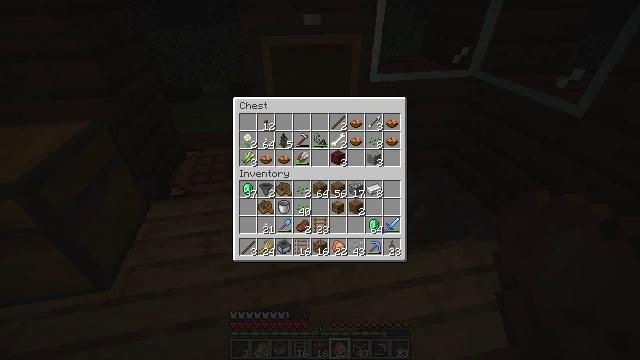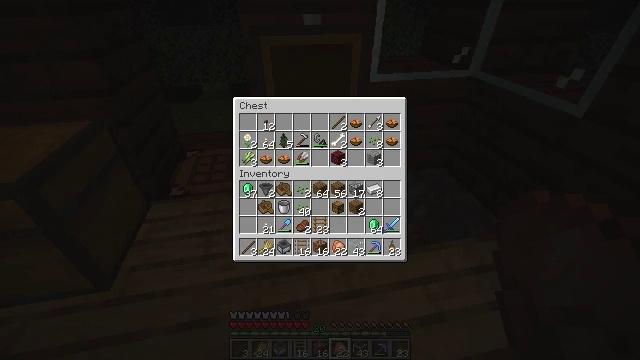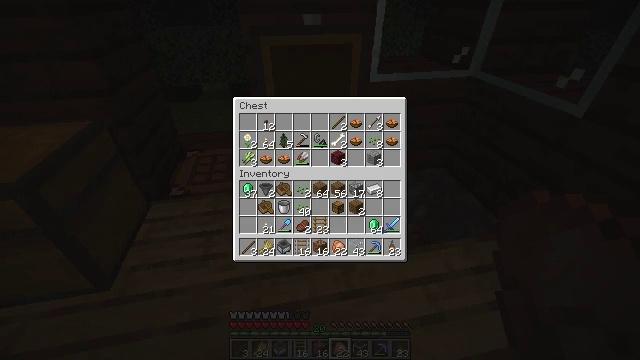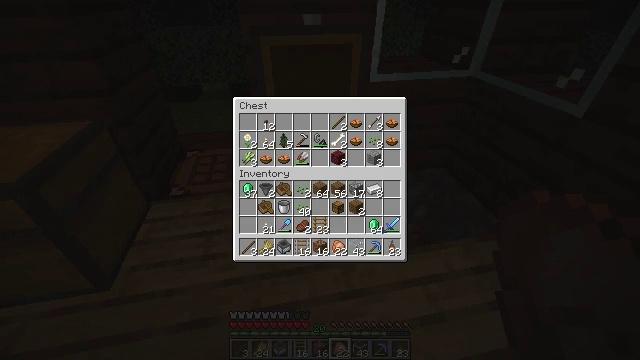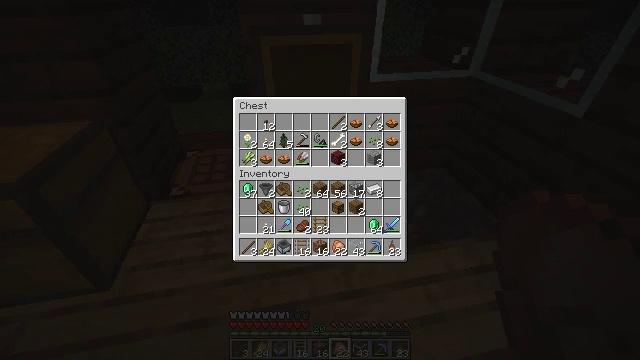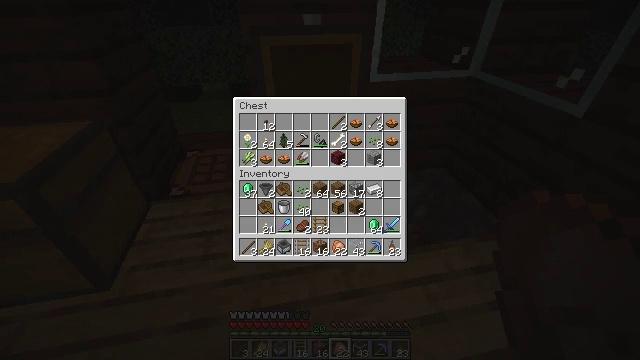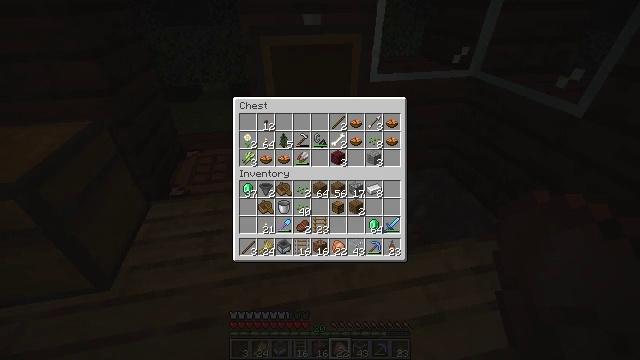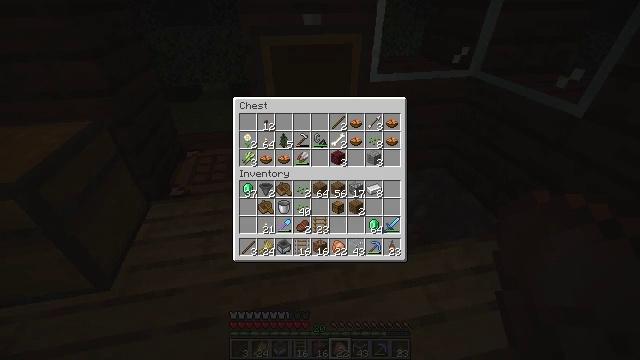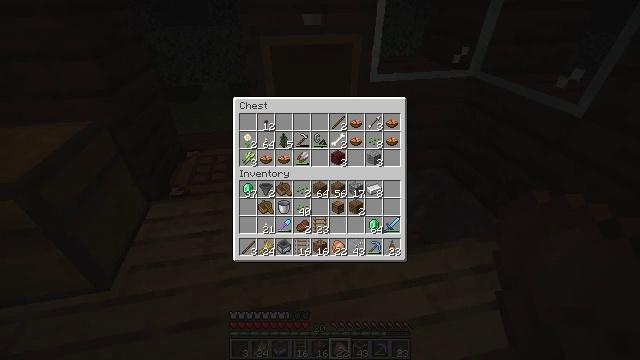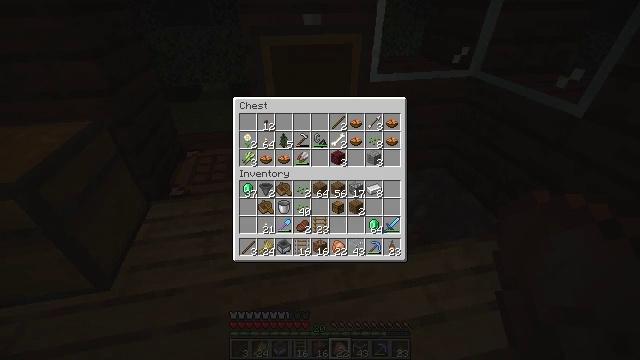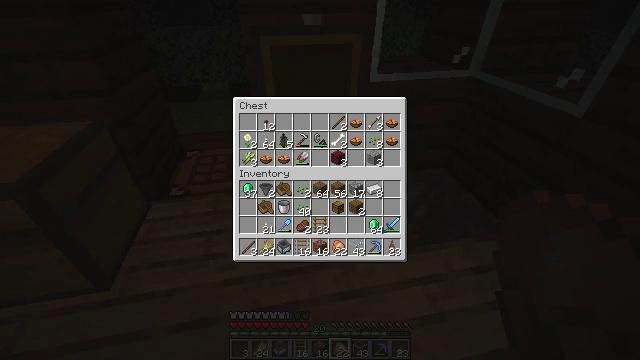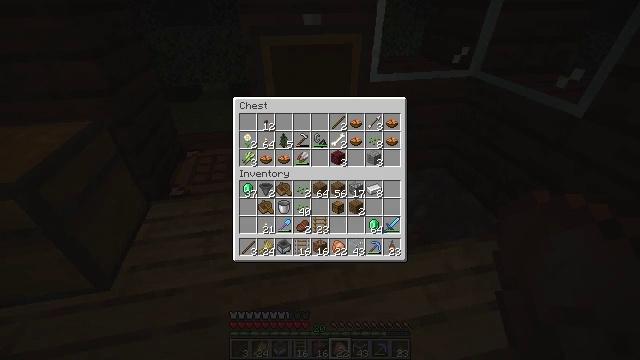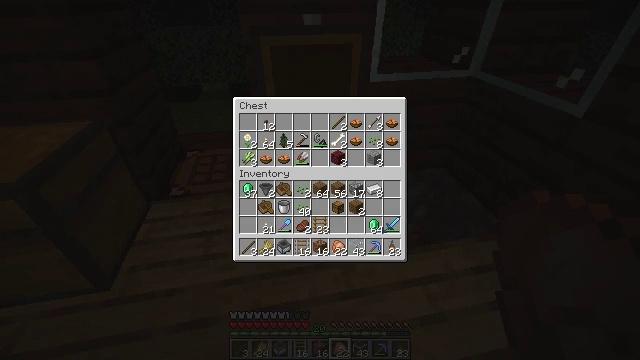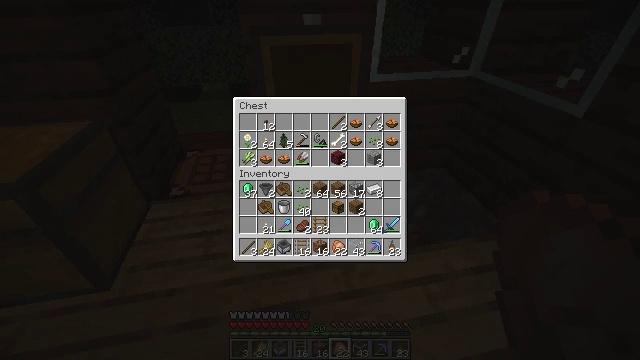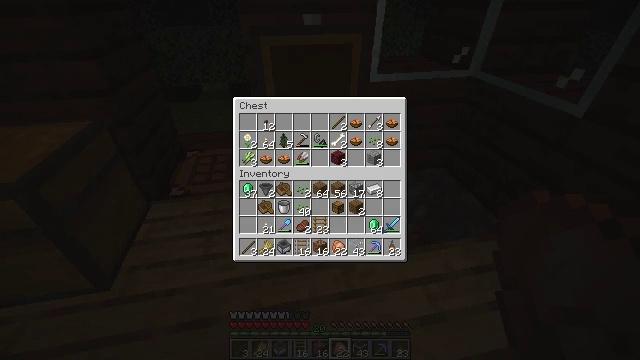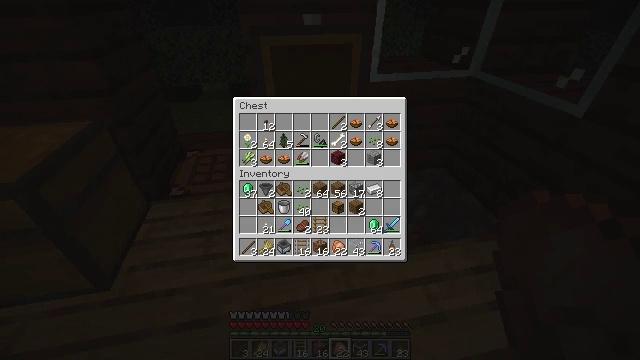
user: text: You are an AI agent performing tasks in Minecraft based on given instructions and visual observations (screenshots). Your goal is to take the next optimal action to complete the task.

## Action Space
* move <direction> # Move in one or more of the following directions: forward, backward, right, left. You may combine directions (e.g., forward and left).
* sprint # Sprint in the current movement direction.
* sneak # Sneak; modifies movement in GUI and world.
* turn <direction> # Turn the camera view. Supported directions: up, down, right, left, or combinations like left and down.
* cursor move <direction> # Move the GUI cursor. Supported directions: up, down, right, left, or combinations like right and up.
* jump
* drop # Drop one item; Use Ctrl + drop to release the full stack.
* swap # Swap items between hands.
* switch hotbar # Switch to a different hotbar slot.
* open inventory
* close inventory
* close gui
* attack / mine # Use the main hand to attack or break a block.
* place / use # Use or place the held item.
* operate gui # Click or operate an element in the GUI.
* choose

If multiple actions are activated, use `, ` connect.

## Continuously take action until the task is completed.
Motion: motion action
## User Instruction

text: Create an observer using the crafting table.
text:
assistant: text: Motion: no_op
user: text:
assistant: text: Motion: no_op
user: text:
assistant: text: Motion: no_op
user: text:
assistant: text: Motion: no_op
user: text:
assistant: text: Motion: no_op
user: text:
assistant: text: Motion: no_op
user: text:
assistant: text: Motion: no_op
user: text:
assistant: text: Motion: no_op
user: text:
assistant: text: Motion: no_op
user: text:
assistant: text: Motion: no_op
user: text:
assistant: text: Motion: no_op
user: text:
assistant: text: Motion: no_op
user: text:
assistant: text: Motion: no_op
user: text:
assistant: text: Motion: no_op
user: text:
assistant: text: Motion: no_op
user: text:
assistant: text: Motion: no_op
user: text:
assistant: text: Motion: no_op
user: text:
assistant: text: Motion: no_op
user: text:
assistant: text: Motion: no_op
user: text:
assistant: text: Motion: no_op
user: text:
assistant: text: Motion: no_op
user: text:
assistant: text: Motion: no_op
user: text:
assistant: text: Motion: no_op
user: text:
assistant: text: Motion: no_op
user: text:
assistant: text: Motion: no_op
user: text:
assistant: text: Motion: no_op
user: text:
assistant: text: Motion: no_op
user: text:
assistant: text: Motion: no_op
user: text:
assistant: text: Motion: no_op
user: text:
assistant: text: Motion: no_op